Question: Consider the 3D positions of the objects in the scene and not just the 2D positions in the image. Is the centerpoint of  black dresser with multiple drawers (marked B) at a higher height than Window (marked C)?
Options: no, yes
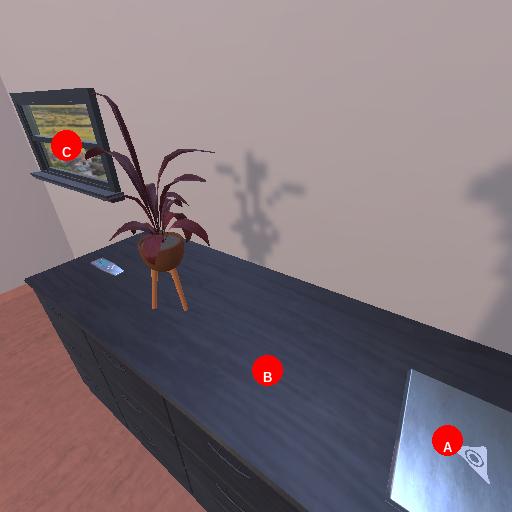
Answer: no